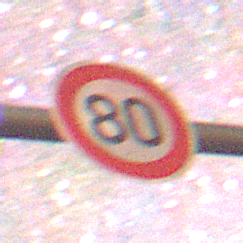
Verkehrszeichen: Geschwindigkeit80
Umgebung: Outdoor, Nature
Tageszeit: Night
Wetter: Clear
Licht: Natural
Jahreszeit: NotSpecified
Kontrast: LowContrast